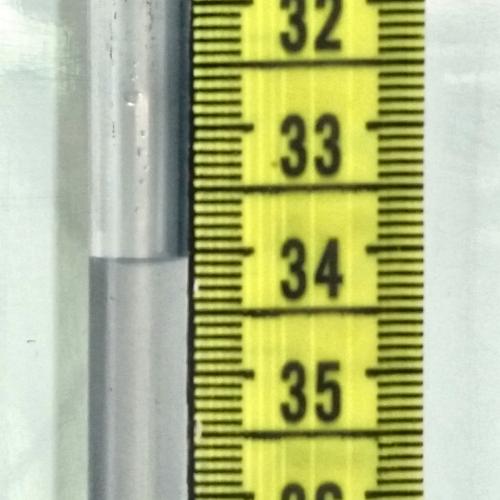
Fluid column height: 34.1 cm